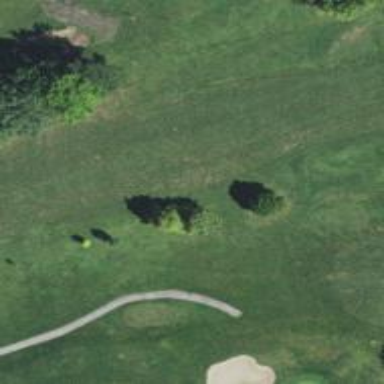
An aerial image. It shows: Well-maintained golf fairway within grassy area designated for the sport of golf.